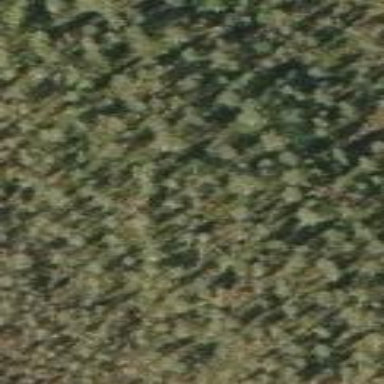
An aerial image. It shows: Woodland consisting mainly of needle-leaved trees.